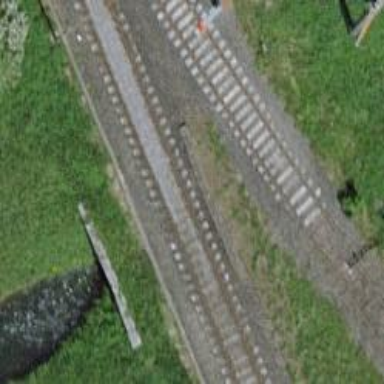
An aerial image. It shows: Railway track with contact line for electrification.